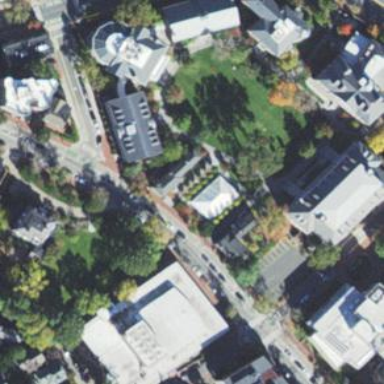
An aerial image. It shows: University.